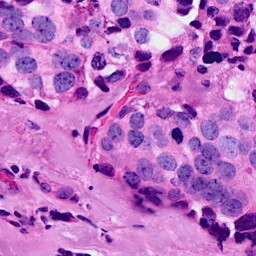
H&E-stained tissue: Breast